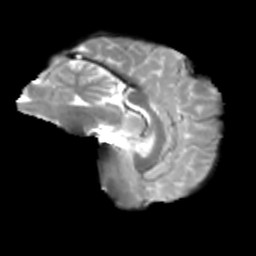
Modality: T2w
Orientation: sagittal
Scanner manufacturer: siemens
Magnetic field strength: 3 T
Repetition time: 4 s
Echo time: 0.0594 s